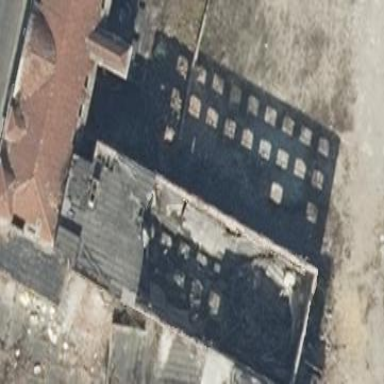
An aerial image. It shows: Ruins of building.